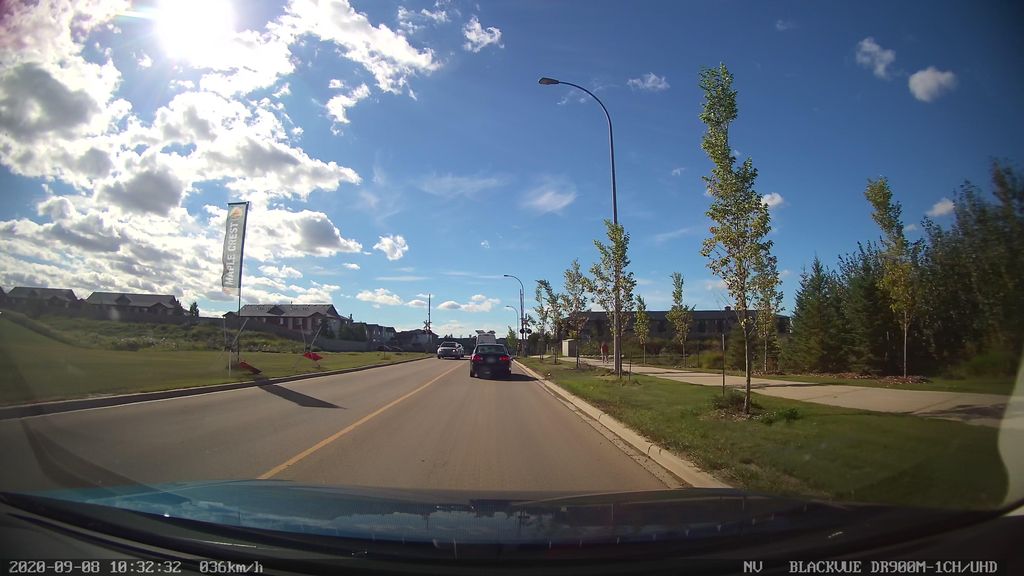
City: edmonton